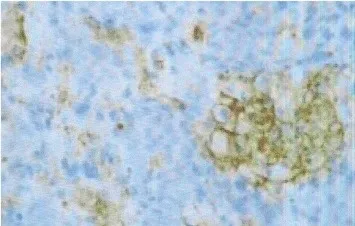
Evidence for CD34 tumor markers in immunohistochemistry (G X 400).
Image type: pathology (immunostaining)